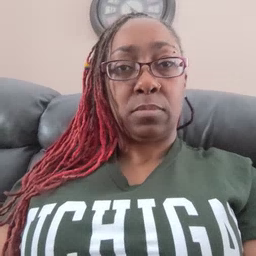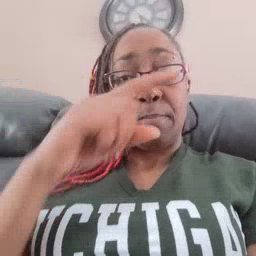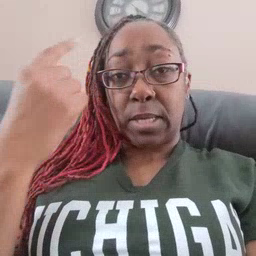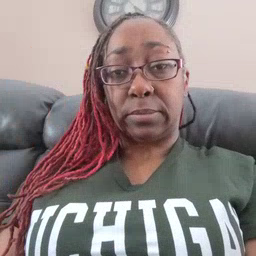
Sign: black